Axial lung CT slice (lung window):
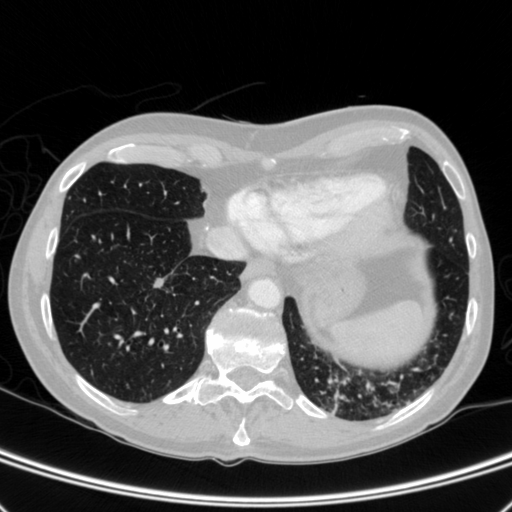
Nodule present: yes
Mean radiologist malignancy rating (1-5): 2.667